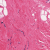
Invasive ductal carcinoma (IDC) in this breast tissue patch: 0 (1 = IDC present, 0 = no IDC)